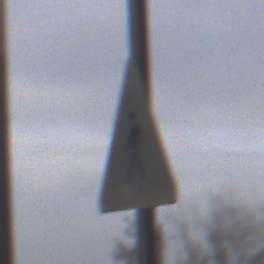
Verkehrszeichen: FussgaengerRechts
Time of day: Midday
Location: Roofed (Special)
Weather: Overcast
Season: NotSpecified
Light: Natural